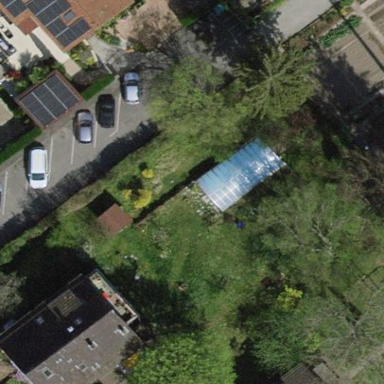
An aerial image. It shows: Garden enclosed by fence.